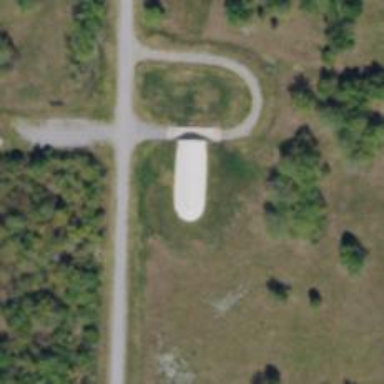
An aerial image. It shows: Military bunker.